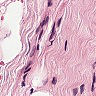
Metastatic tissue present: no